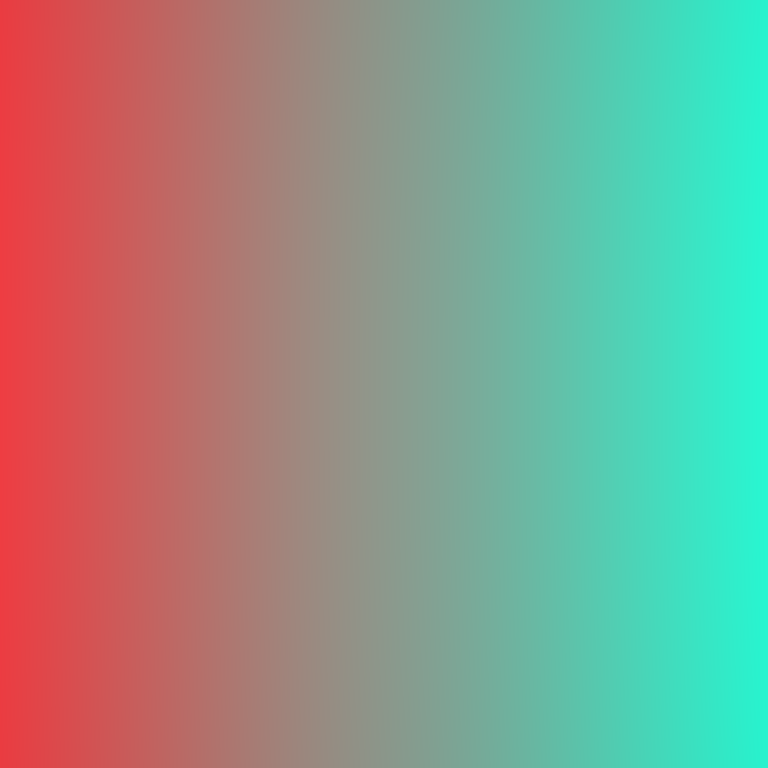
Abstract light effect, smooth gradient from red to teal, calm atmosphere, soft blend, no room, no furniture, no objects.